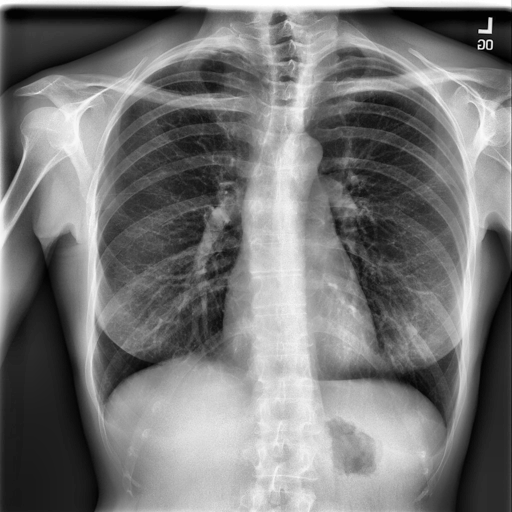
Finding: NORMAL